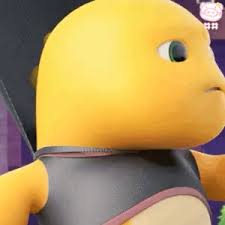
Label: nailong